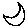
Label: moon